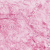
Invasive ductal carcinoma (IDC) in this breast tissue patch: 0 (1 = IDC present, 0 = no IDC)